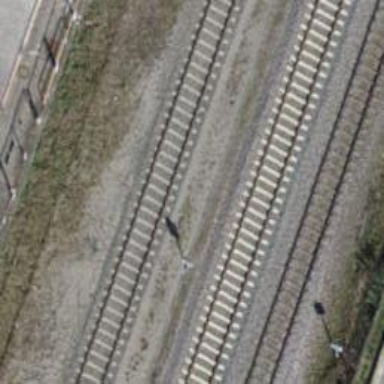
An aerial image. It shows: Railway spur service.